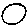
Label: circle